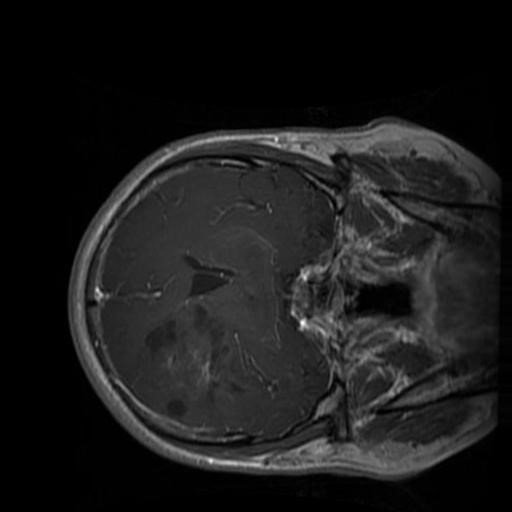
Label: brain_glioma